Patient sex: M
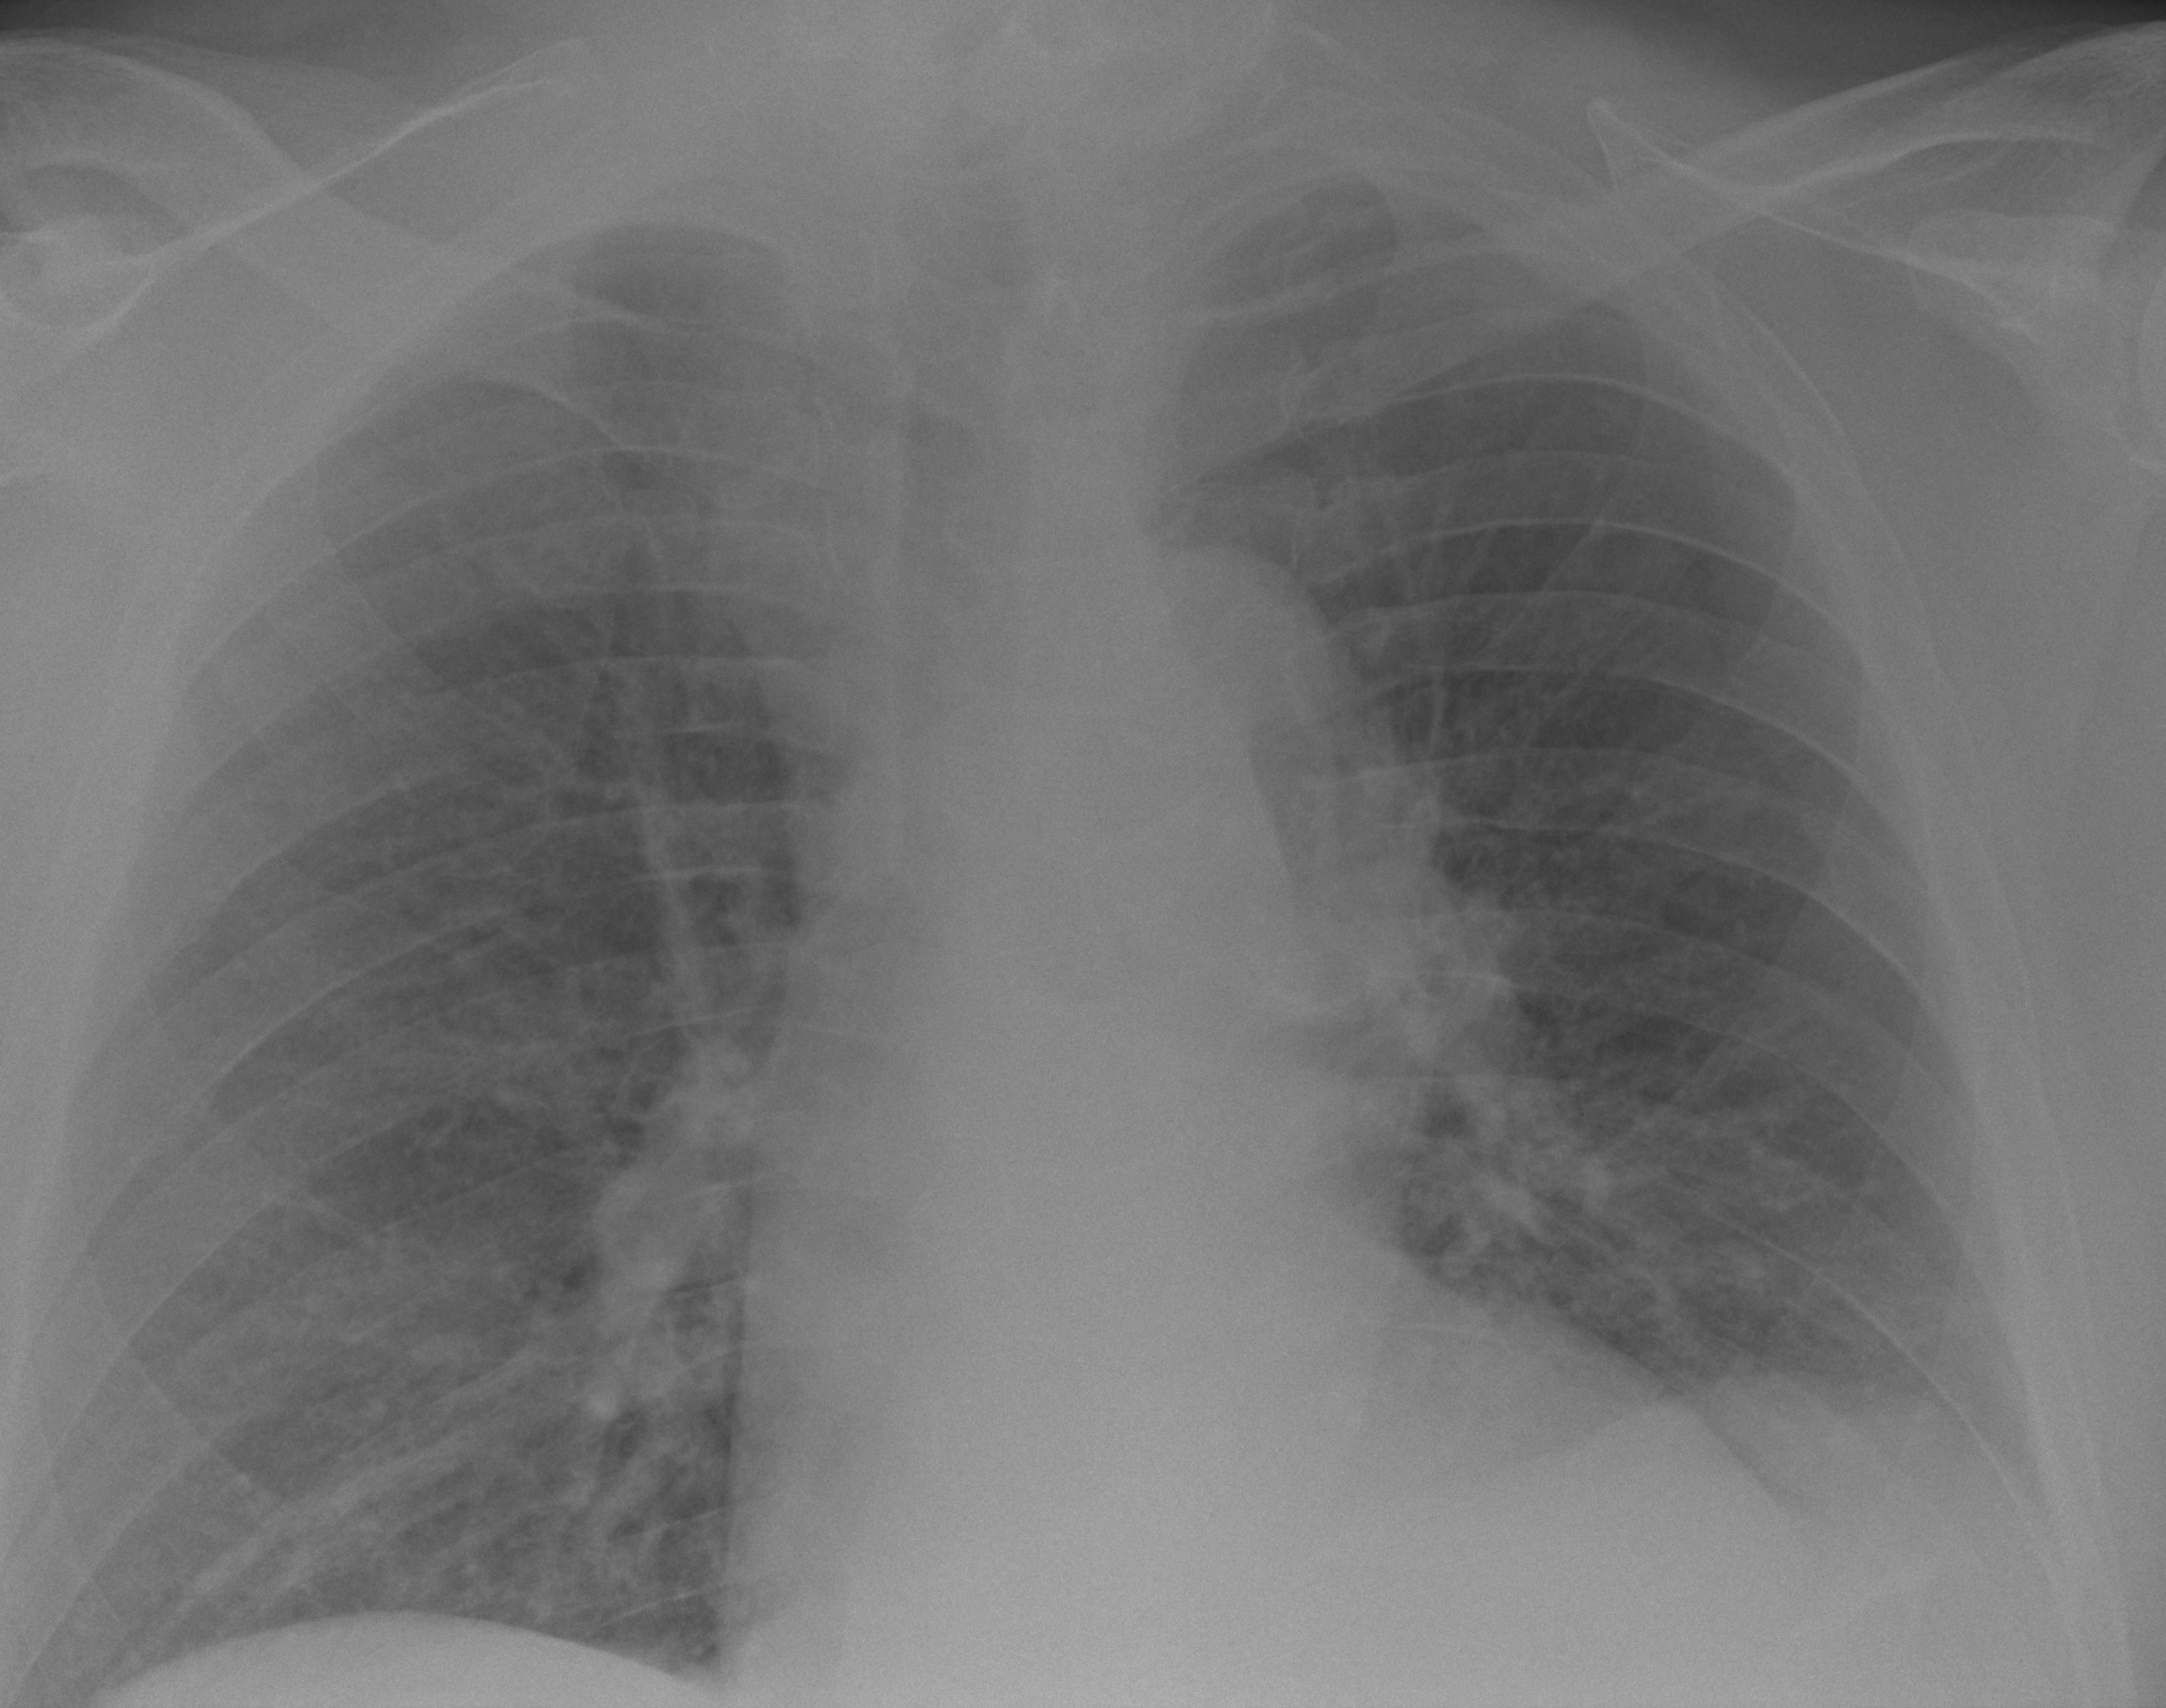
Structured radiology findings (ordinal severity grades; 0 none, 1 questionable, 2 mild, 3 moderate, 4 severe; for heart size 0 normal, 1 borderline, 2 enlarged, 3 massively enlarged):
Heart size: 0
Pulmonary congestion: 2
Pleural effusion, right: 0
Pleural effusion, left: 0
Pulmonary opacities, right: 2
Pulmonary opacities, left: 2
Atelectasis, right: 2
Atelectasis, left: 2